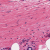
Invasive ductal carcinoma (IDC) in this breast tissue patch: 0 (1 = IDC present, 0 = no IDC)